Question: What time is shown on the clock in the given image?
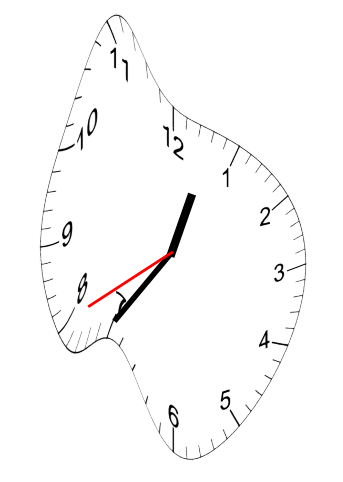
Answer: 12:35:40